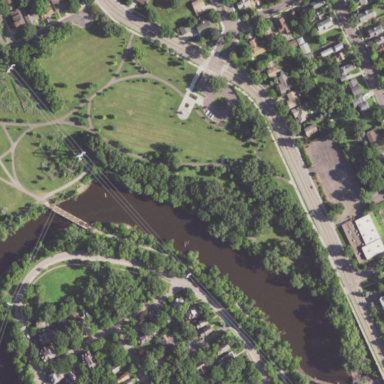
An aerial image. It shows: Lovely park for leisure and relaxation.